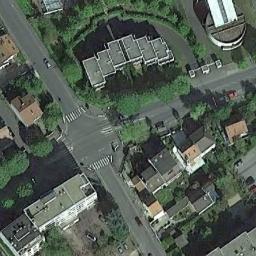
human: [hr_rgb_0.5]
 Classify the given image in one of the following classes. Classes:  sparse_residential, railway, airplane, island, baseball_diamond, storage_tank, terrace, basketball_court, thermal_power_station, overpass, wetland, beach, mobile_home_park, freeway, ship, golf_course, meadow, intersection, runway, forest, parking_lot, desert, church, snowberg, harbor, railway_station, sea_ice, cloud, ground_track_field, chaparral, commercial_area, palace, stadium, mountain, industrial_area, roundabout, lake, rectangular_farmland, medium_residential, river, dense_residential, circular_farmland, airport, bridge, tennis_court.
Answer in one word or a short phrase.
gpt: intersection